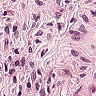
Metastatic tissue present: no